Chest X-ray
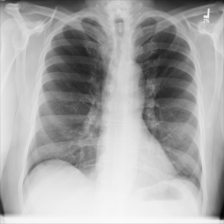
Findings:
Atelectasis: negative
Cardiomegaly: negative
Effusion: negative
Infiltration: negative
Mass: negative
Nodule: negative
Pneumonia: negative
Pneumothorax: negative
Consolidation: negative
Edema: negative
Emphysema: negative
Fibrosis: negative
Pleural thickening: negative
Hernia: negative